Aerial crown-view tile of a tropical tree (Barro Colorado Island, Panama), acquired 20250616:
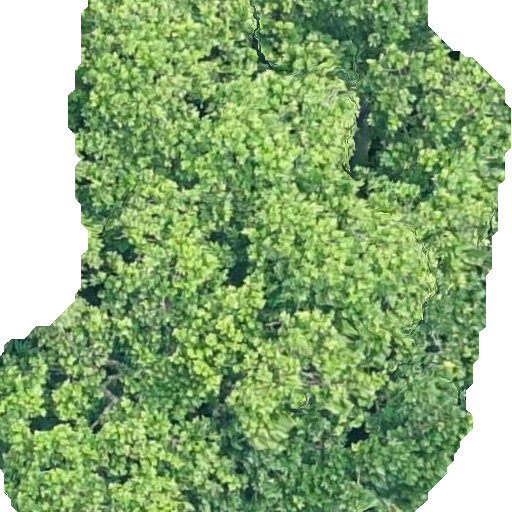
Species: Anacardium excelsum
GBIF accepted scientific name: Anacardium excelsum
Crown area: 389.649 m²